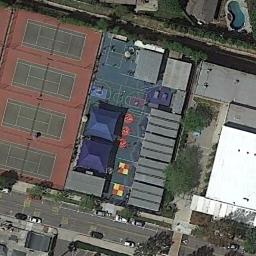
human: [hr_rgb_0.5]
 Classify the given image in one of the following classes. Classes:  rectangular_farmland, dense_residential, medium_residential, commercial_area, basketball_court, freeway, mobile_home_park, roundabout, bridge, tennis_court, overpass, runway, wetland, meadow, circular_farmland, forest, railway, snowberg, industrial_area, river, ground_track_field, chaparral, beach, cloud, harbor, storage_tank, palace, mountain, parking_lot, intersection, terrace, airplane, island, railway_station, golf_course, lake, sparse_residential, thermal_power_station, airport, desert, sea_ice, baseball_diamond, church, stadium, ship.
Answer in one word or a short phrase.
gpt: tennis_court